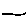
Label: line